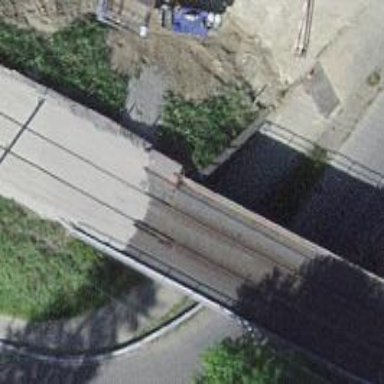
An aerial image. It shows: Railway bridge with electrified contact line. There is one track on the bridge.